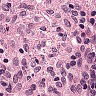
Metastatic tissue present: no